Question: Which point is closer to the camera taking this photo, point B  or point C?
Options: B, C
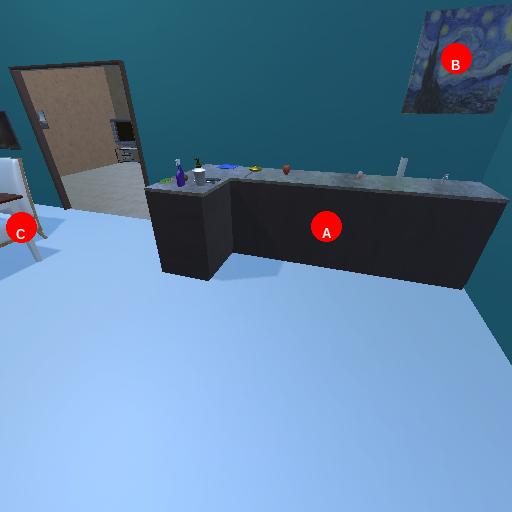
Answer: B